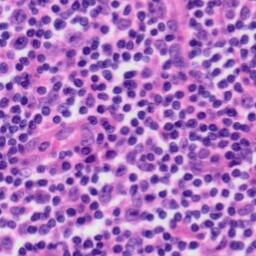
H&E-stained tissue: Tonsil